Field crop: maize
Growth stage: 2
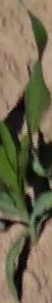
Species: maize